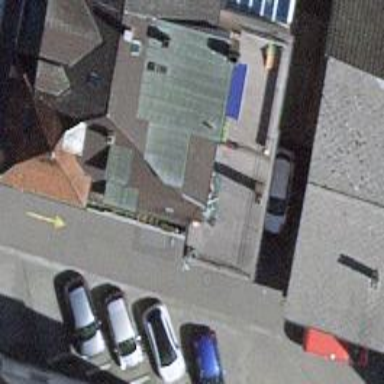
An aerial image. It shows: Bar.